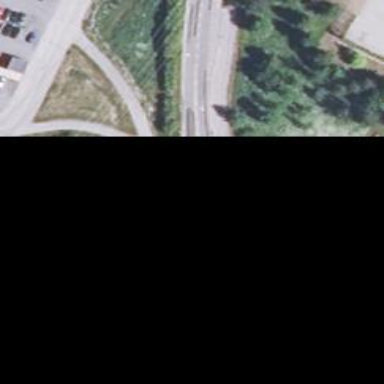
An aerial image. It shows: Secondary road made of asphalt leading to roundabout.